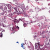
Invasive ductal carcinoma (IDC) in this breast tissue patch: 0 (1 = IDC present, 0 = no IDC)